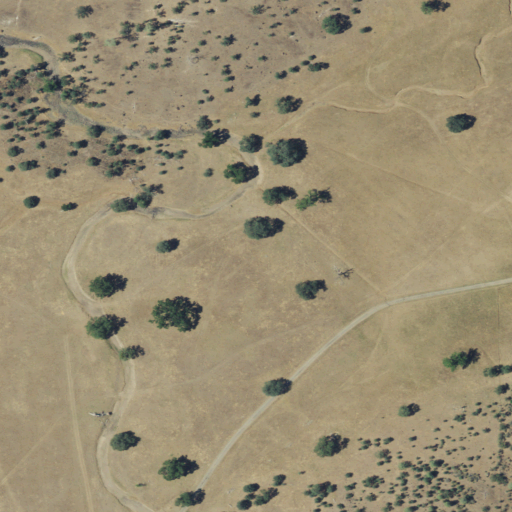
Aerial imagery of valley in California named Lane Valley containing grassland and shrub